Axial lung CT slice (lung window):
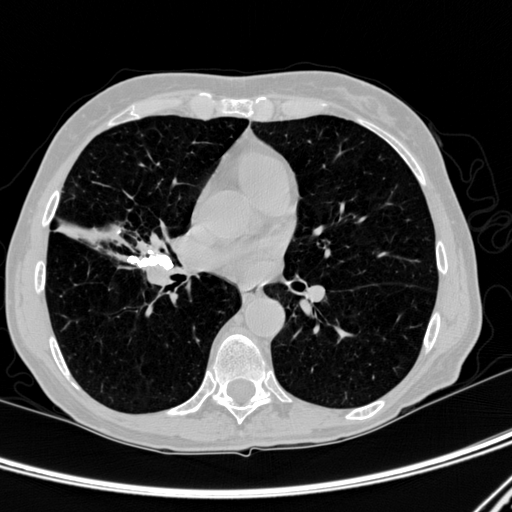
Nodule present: no